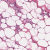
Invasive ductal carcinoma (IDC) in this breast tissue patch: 0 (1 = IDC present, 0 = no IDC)